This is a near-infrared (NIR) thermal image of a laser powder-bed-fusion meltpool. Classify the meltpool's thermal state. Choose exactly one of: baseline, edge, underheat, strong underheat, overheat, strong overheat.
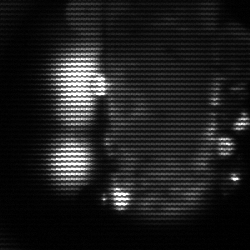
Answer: strong underheat